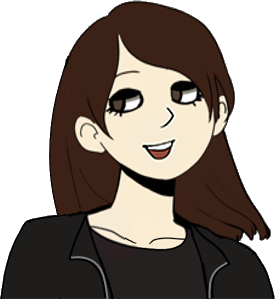
Label: 5_Ashbie_and_Enbie_Girl